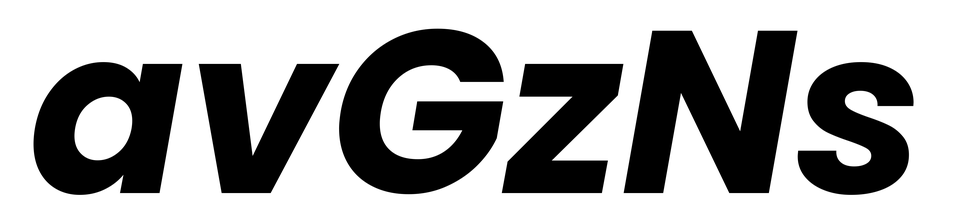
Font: Poppins-BoldItalic